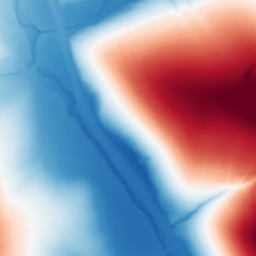
Category: trend_removal
Decomposition family: polynomial
Decomposition parameters: degree: 2
Upsampling method: quadratic
Upsampling parameters: scale: 4
Upsampling scale: 4